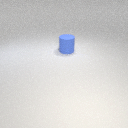
large blue rubber cylinder